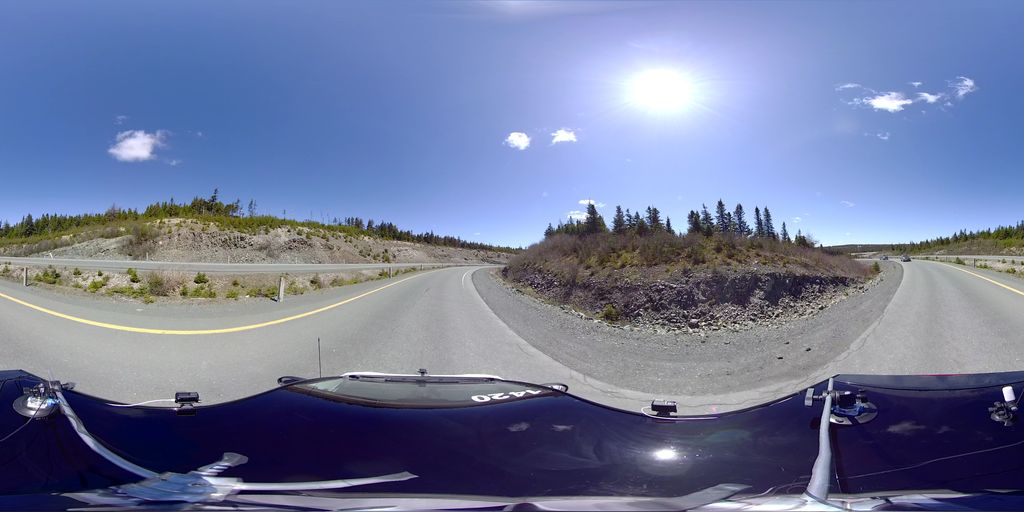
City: st_johns